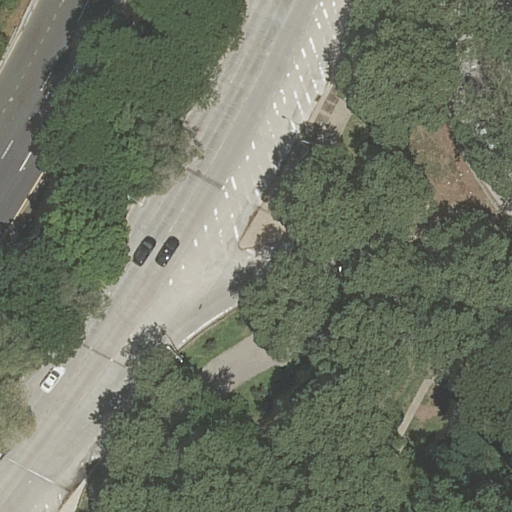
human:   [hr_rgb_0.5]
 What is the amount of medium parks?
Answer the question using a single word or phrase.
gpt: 1

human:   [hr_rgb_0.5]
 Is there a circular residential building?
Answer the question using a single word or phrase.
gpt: no

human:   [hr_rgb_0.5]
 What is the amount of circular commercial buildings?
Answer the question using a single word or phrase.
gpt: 0

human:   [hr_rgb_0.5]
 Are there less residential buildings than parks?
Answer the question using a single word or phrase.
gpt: yes

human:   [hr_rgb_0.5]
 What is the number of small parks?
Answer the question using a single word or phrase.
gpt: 0

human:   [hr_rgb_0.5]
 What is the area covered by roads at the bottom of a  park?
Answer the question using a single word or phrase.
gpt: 0m2

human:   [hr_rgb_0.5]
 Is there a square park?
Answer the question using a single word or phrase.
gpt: no

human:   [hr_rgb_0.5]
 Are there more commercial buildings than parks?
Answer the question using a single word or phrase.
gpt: no

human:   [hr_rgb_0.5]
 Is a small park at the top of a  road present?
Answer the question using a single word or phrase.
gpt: no

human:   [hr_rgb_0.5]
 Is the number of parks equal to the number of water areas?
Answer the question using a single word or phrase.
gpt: no

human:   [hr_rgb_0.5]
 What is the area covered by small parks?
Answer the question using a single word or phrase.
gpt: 0m2

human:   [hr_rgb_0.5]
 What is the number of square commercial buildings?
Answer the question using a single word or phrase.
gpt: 0

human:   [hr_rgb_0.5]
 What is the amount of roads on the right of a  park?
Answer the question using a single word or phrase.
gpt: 2

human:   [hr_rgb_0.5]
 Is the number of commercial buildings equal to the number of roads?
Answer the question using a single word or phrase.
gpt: no

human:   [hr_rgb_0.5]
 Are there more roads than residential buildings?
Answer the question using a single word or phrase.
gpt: yes

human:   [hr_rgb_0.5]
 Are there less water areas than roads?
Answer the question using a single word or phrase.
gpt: yes

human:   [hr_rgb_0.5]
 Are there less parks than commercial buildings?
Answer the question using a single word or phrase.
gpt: no

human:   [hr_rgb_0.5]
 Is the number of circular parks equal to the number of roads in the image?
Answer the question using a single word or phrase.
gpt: no

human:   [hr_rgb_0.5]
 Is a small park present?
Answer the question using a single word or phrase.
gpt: no

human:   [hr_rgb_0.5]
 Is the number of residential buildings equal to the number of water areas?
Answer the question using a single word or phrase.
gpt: yes

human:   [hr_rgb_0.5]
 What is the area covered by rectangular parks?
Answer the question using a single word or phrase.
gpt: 0m2

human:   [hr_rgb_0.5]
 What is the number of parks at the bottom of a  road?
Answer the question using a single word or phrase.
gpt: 0

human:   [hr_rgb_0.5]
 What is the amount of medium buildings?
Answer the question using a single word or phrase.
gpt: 0

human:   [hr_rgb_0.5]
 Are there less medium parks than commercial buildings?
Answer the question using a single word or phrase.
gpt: no

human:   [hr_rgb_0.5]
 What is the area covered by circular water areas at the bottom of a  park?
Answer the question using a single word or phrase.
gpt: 0m2

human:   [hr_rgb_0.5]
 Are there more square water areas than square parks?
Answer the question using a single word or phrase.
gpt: no

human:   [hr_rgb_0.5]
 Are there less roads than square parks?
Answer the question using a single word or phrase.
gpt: no

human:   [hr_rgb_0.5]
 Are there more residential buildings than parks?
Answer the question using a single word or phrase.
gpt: no

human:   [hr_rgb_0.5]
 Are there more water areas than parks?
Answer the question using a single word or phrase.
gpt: no

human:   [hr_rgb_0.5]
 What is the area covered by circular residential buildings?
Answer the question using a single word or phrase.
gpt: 0m2

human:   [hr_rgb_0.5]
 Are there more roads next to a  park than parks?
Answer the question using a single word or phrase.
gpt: yes

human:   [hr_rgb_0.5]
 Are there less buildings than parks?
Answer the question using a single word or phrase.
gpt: yes

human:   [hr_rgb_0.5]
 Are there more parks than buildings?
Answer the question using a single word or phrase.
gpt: yes

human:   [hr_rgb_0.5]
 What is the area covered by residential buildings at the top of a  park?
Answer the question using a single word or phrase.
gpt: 0m2

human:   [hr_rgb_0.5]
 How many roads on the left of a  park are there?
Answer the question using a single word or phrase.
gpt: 2

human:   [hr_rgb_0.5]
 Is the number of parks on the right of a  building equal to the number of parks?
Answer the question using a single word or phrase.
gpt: no